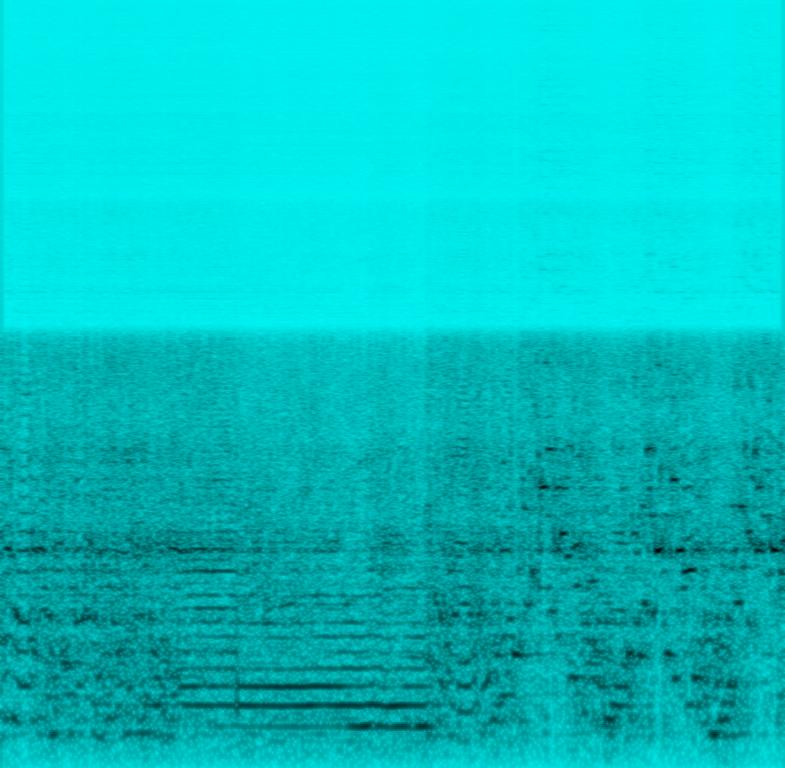
This is a live recording of an instrumental progressive metal piece. A solo is being played on the electric guitar at a very fast pace using the technique of shredding. Rapid jumps from medium to high range notes can be heard. The atmosphere is aggressive.